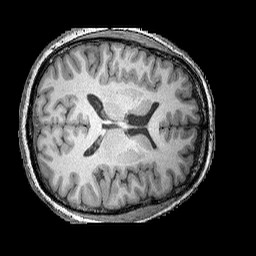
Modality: T1w
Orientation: axial
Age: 53
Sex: male
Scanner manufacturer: siemens
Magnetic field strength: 3 T
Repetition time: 2.25 s
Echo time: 0.00415 s